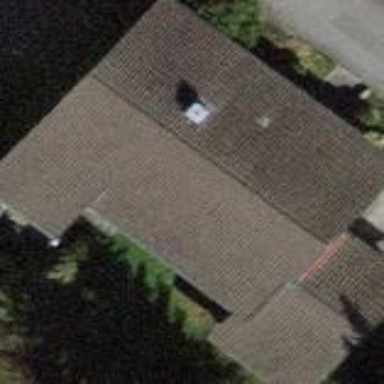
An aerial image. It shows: Building with tiled roof.